Interaction volume radius: 5 \u00c5
Interaction volume height: 15 \u00c5
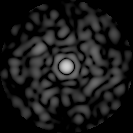
Disorder parameter: 0.808